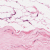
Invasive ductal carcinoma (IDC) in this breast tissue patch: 0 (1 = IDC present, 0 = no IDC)